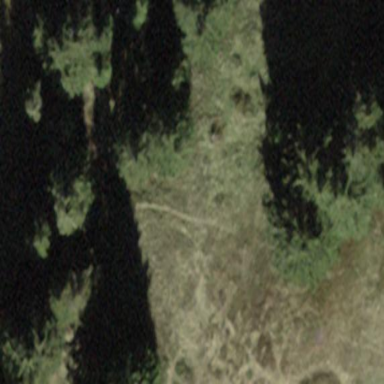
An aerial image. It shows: Forest area.